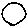
Label: circle